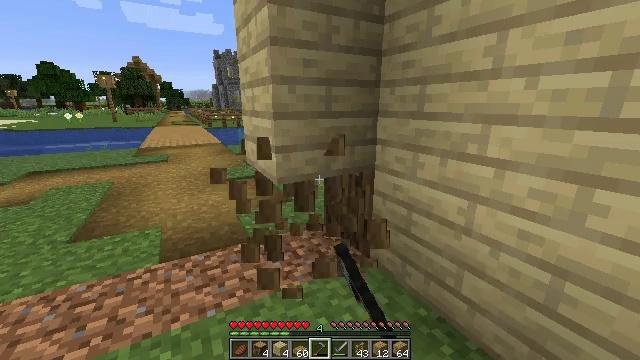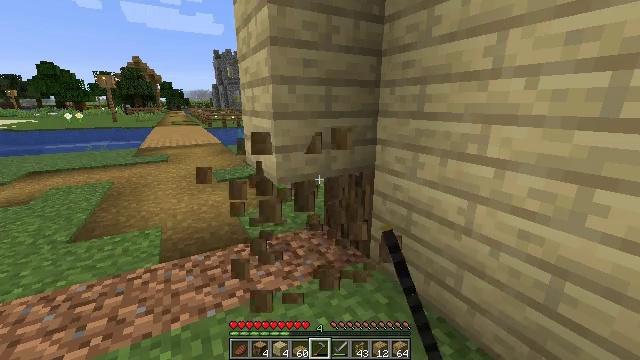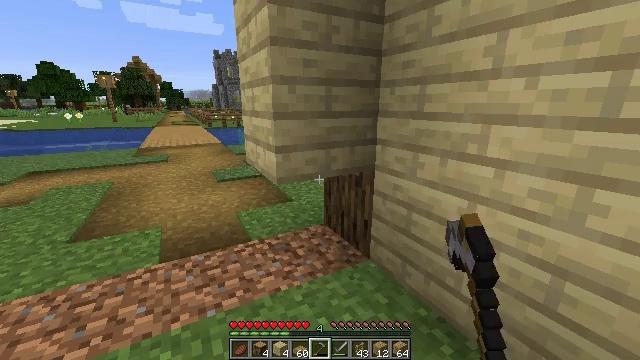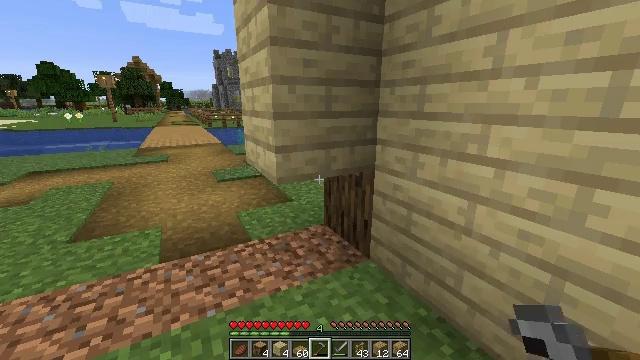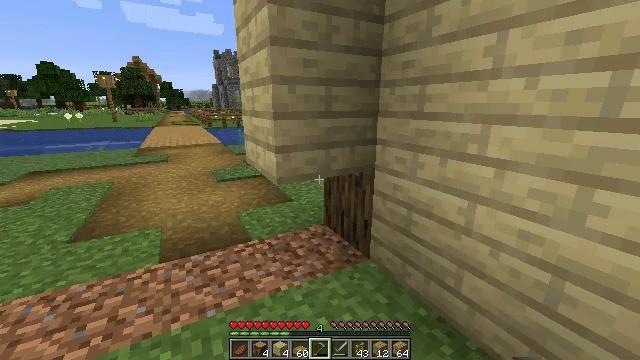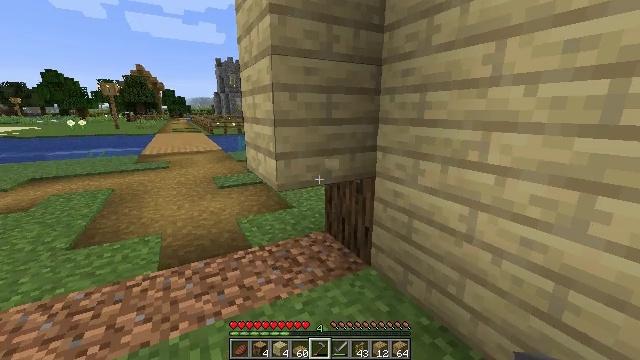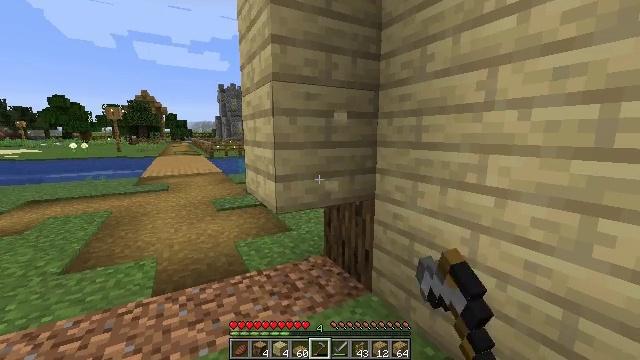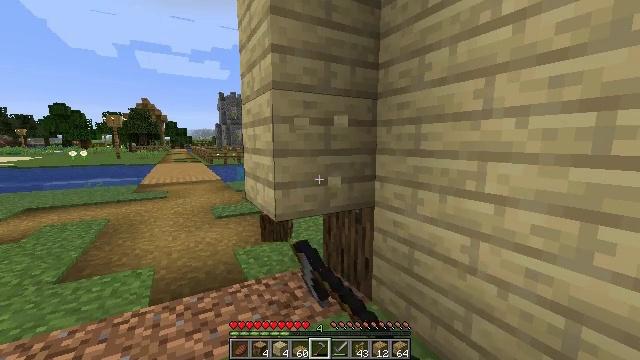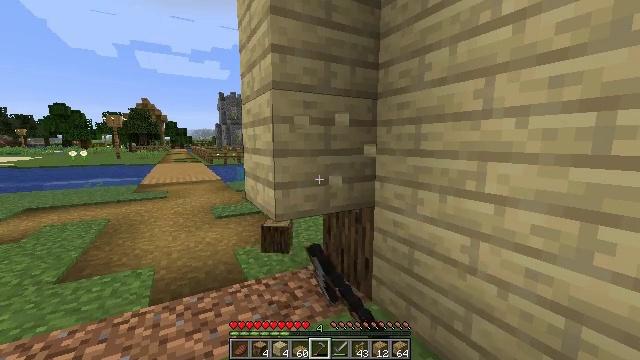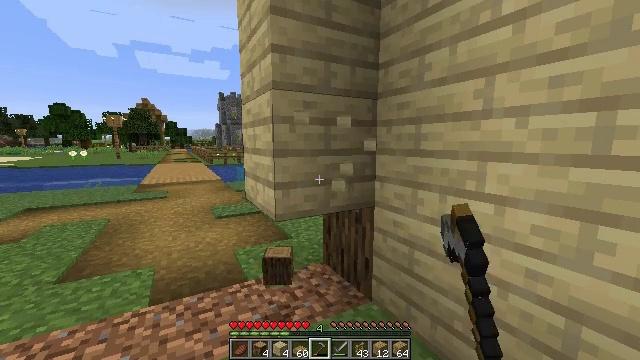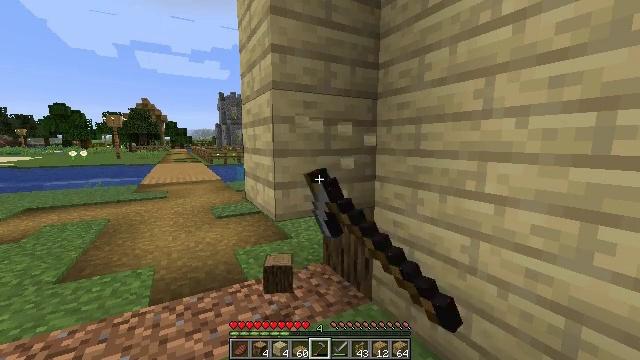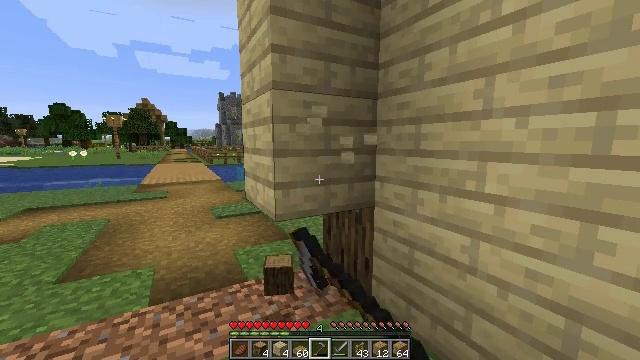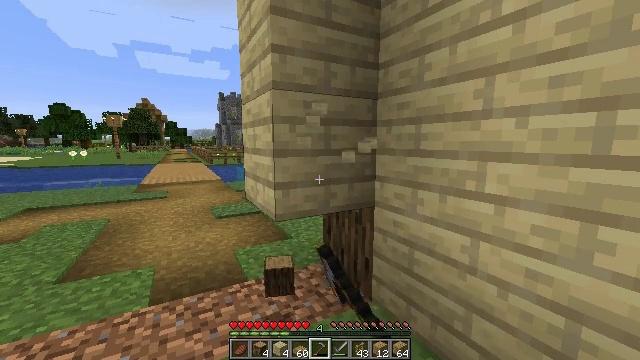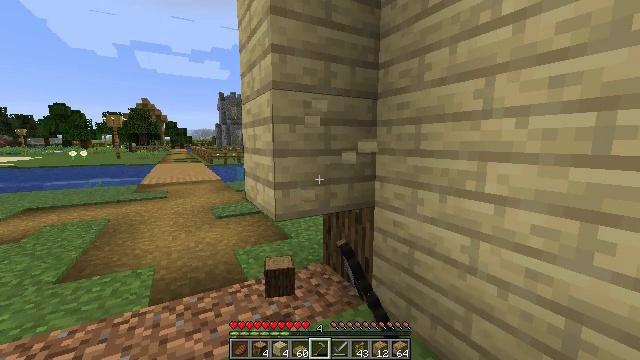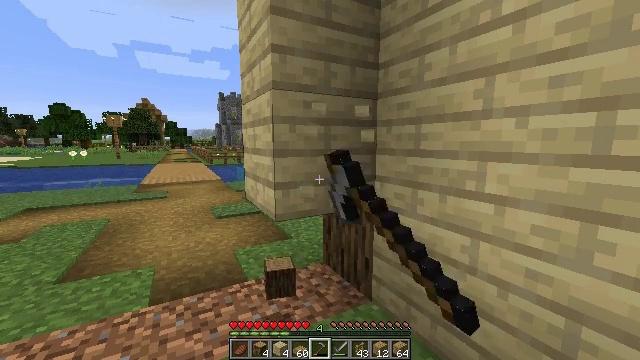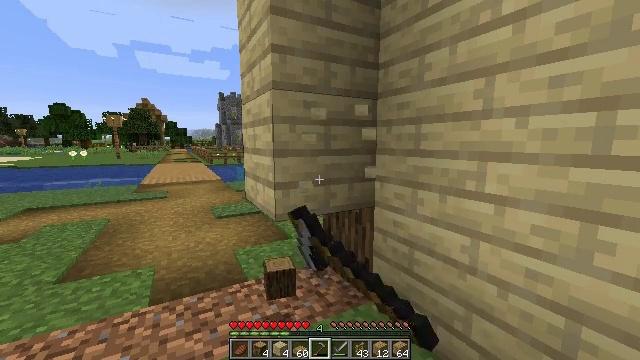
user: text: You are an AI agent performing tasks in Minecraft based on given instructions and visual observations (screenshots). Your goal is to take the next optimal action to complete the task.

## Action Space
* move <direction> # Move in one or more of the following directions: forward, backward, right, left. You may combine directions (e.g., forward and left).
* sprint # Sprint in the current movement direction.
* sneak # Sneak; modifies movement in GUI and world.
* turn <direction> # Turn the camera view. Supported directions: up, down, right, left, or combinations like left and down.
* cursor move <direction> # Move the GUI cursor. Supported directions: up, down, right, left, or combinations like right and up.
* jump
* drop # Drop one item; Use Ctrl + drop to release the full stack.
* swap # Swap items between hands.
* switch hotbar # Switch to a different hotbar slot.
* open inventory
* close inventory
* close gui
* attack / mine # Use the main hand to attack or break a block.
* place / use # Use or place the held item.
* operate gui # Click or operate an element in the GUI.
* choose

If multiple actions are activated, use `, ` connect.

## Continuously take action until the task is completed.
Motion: motion action
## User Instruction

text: Collect birch planks from structures.
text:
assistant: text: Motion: attack / mine
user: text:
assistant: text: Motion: attack / mine
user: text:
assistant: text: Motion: attack / mine
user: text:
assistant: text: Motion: attack / mine
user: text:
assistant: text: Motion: turn up, attack / mine
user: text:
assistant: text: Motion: turn up, attack / mine
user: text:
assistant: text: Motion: turn up, attack / mine
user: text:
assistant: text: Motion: attack / mine
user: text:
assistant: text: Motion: attack / mine
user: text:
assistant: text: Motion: attack / mine
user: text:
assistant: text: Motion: attack / mine
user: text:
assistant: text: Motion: attack / mine
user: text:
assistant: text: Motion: attack / mine
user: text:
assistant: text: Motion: attack / mine
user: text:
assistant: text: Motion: attack / mine
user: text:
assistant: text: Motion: attack / mine
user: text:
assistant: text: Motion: attack / mine
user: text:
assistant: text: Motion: attack / mine
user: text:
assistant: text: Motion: attack / mine
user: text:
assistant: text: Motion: attack / mine
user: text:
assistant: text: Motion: attack / mine
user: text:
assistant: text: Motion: attack / mine
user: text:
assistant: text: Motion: attack / mine
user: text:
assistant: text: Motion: attack / mine
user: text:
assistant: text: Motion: attack / mine
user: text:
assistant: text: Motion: attack / mine
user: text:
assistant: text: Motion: attack / mine
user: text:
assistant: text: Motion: attack / mine
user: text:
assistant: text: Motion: attack / mine
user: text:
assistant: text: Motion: attack / mine